Field crop: maize
Growth stage: 2
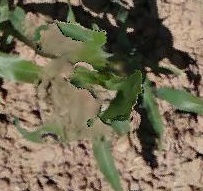
Species: maize